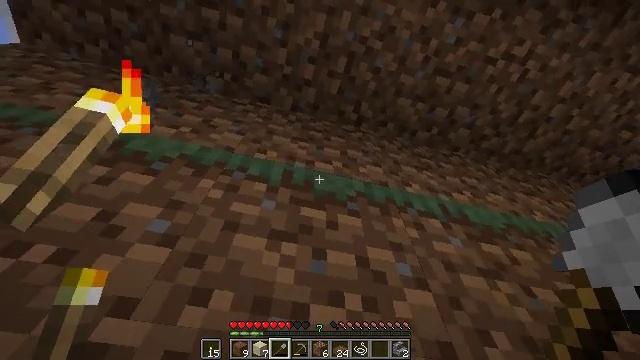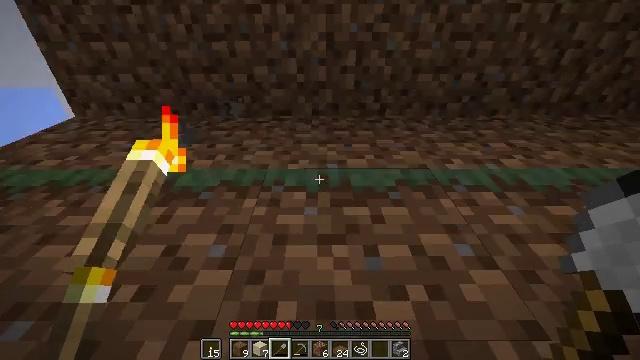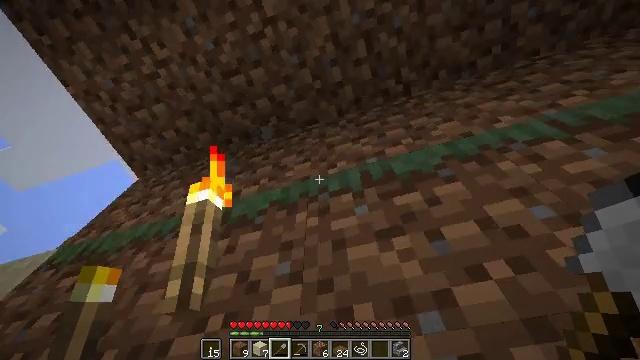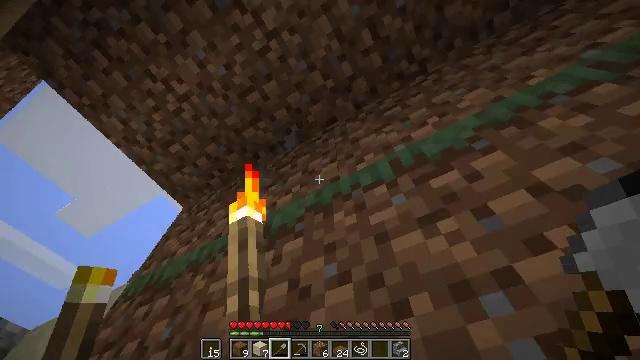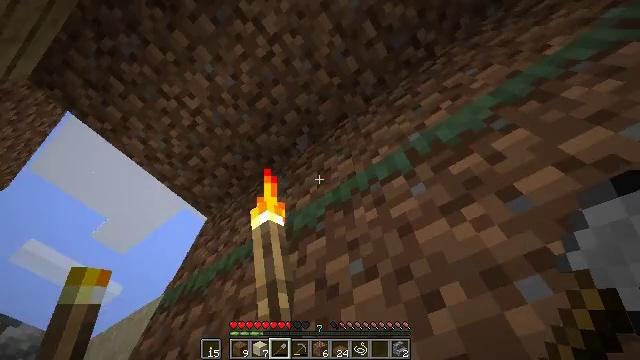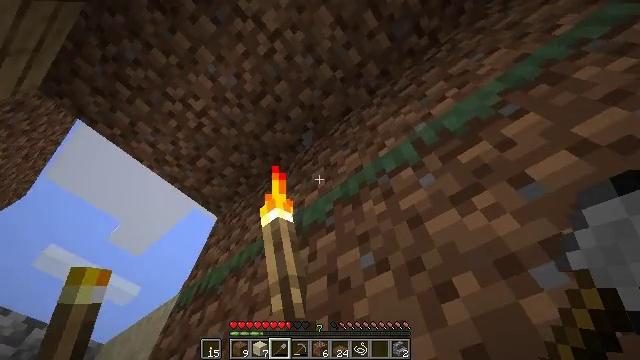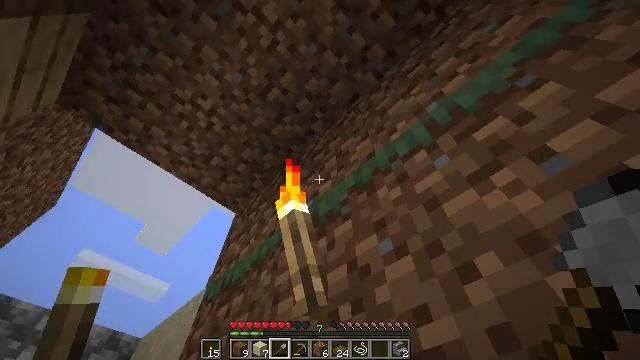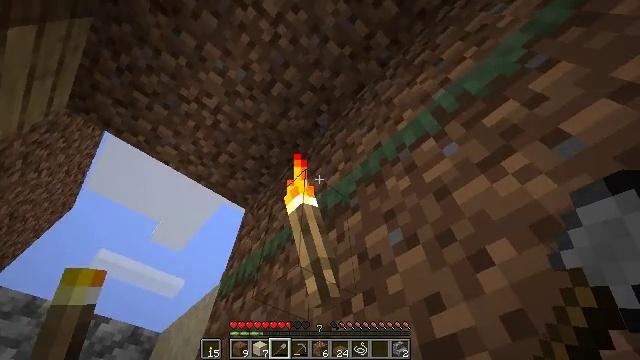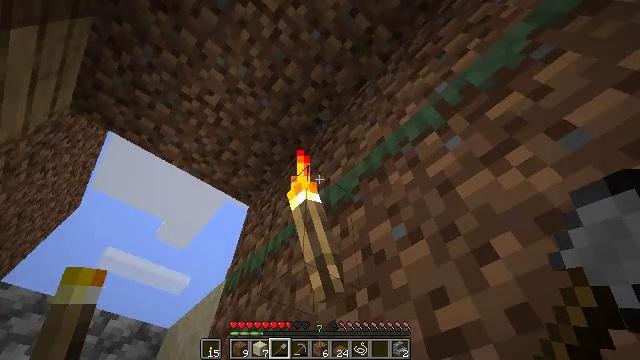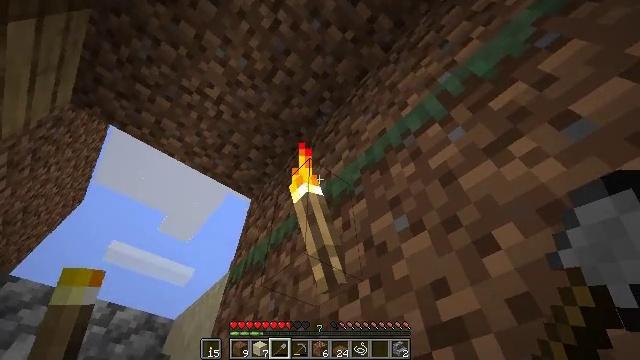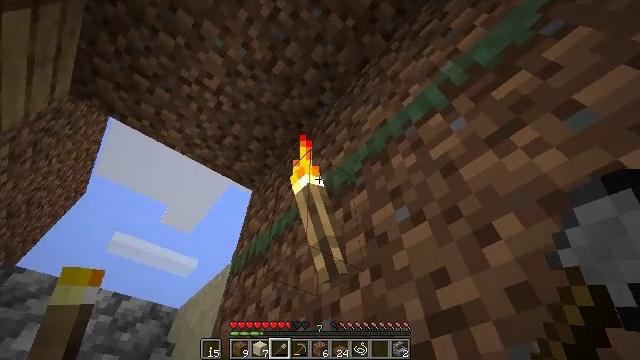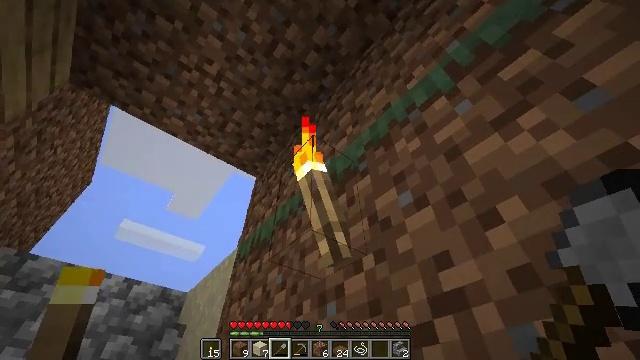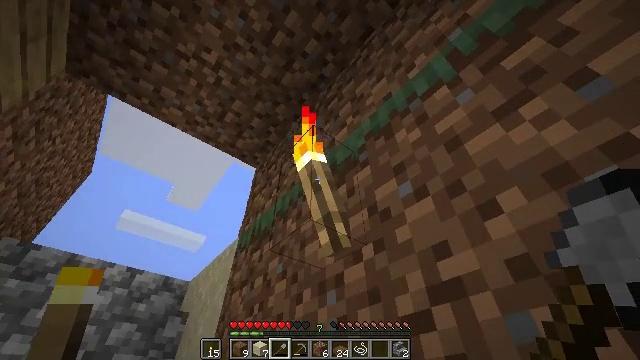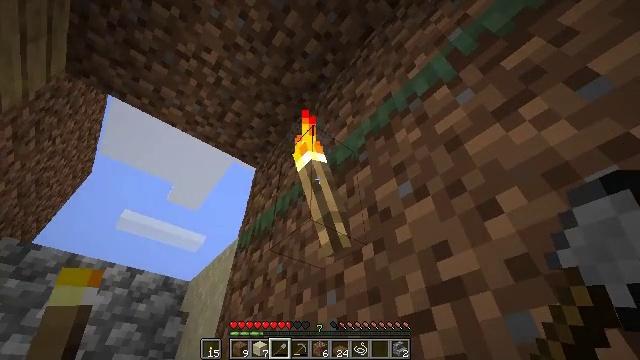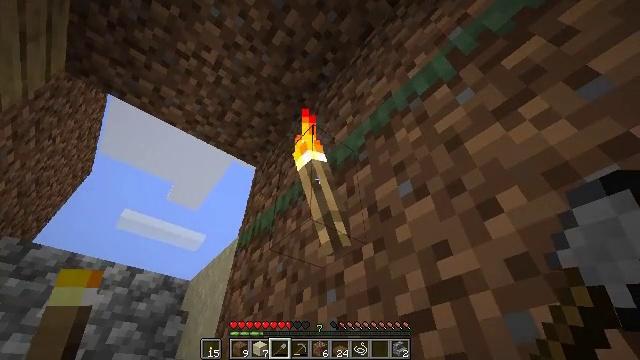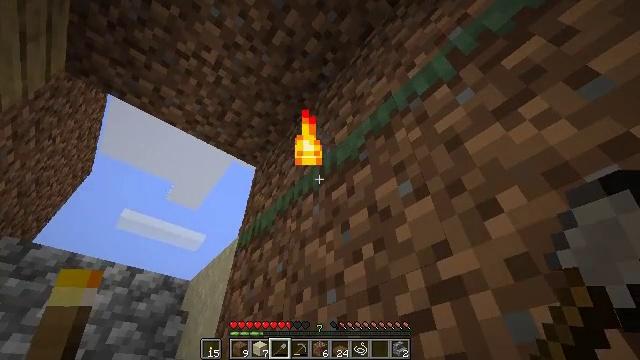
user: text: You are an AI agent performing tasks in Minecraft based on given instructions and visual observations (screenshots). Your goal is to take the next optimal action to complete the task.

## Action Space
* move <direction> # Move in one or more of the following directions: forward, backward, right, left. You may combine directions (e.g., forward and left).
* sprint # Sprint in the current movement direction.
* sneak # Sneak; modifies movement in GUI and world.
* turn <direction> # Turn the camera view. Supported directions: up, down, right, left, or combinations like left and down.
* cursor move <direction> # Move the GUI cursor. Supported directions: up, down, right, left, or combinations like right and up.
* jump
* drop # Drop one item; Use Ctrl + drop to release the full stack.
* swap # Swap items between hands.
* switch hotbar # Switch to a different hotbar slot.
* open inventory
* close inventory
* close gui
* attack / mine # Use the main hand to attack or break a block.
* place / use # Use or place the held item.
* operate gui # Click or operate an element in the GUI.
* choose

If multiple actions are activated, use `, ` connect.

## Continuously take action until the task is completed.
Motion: motion action
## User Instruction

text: Mine the wall torch to remove it.
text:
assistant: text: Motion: turn left
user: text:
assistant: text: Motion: turn left
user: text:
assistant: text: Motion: turn left
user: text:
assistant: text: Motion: turn left
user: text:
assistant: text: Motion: turn left and down
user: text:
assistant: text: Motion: turn left and down
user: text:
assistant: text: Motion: turn left and down
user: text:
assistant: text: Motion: turn left
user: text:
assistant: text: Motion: turn down
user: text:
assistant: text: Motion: turn down
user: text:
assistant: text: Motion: turn left and down
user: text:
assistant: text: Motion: turn down
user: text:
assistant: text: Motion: no_op
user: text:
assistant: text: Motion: no_op
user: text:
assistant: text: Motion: attack / mine
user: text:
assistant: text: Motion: attack / mine
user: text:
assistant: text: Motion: no_op
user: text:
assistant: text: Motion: no_op
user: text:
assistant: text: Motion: no_op
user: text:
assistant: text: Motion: no_op